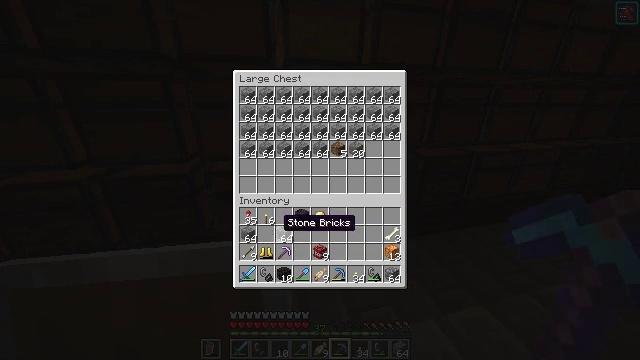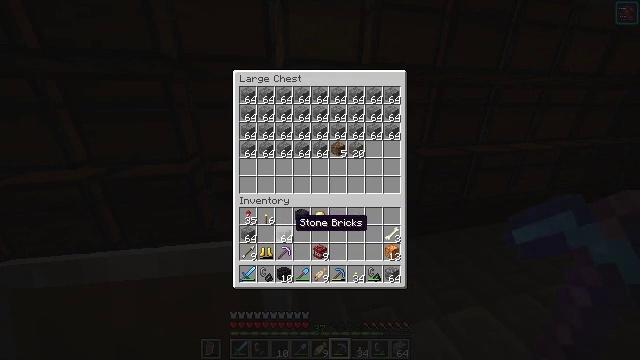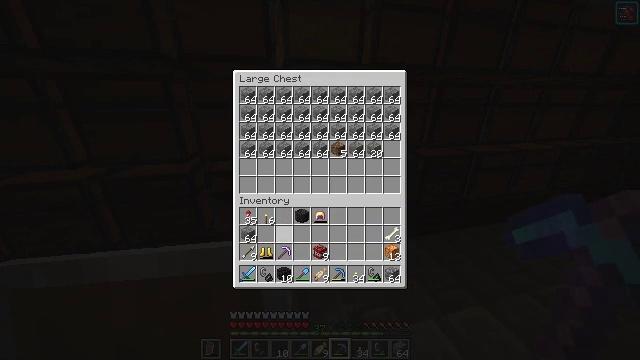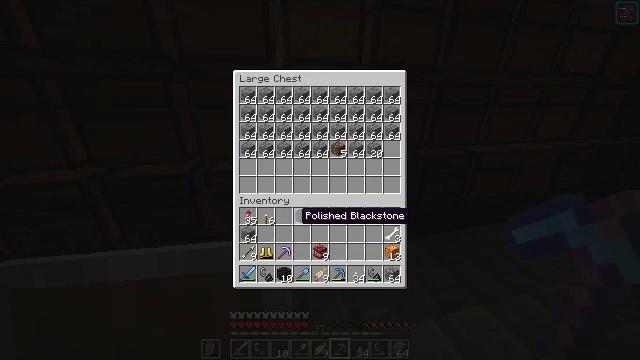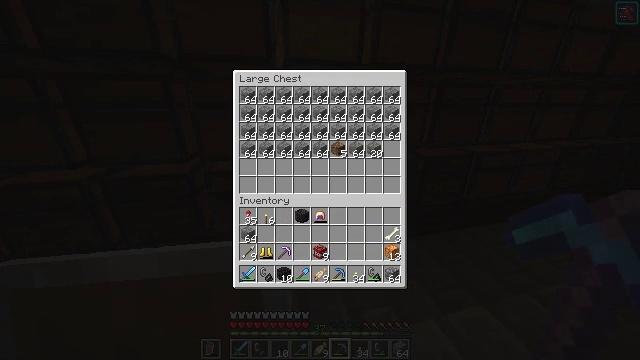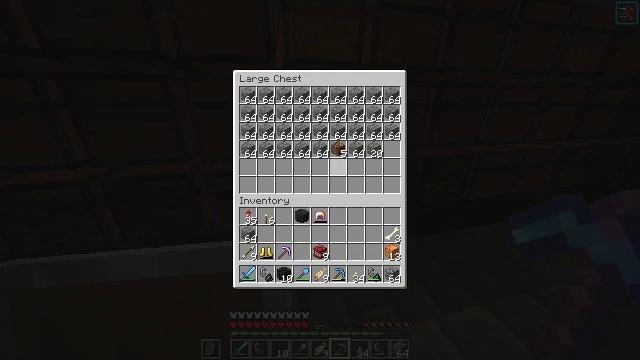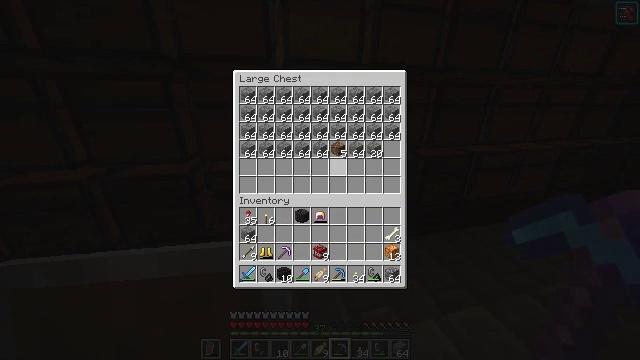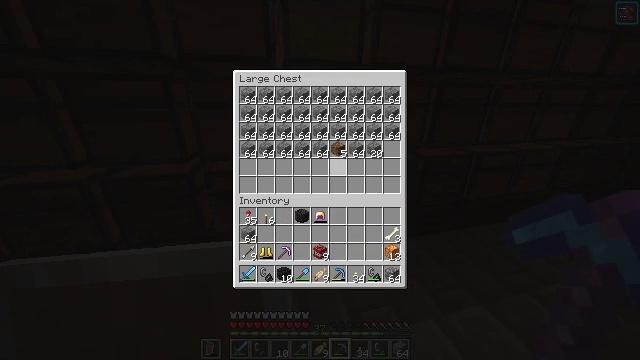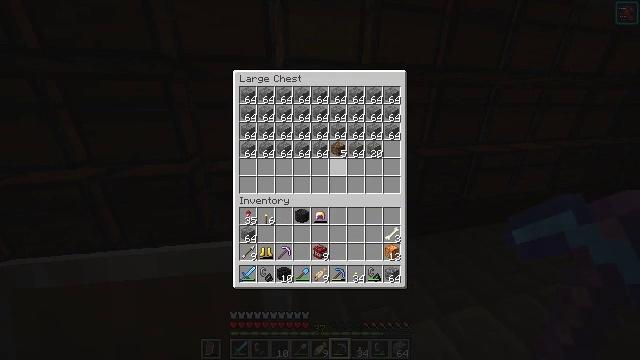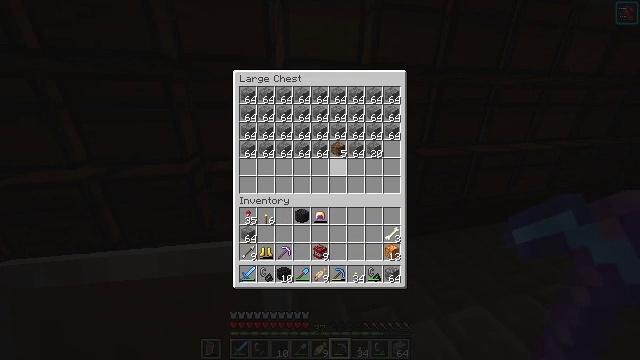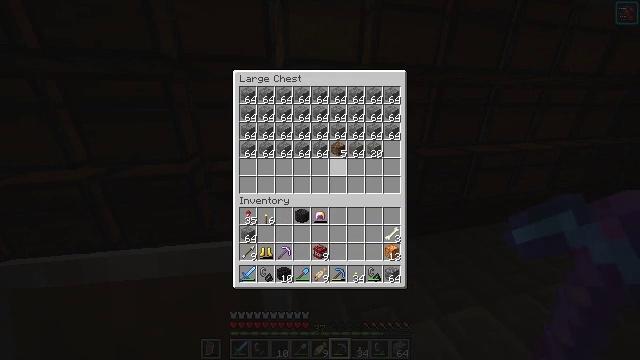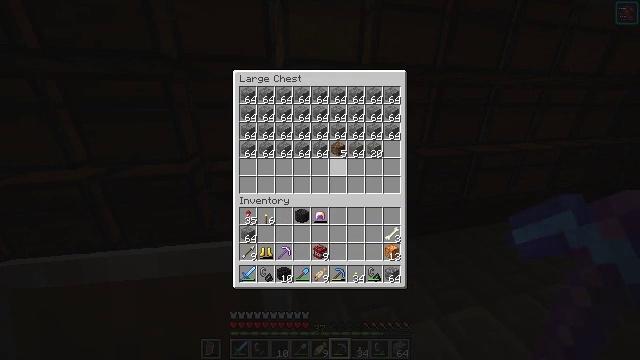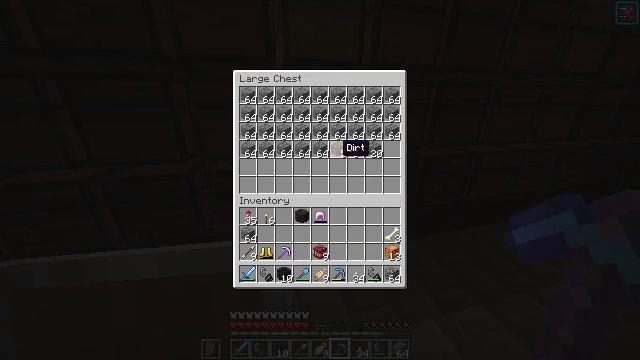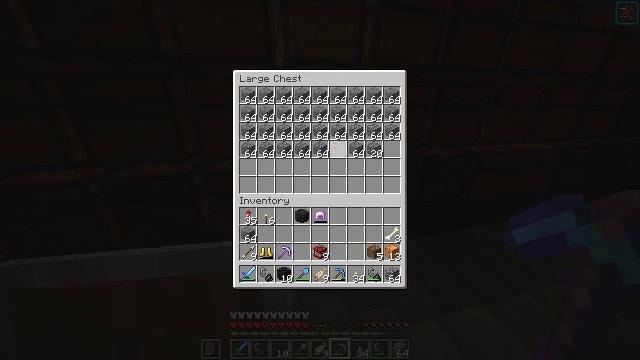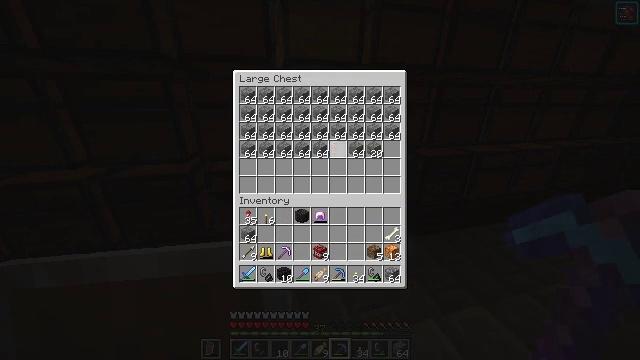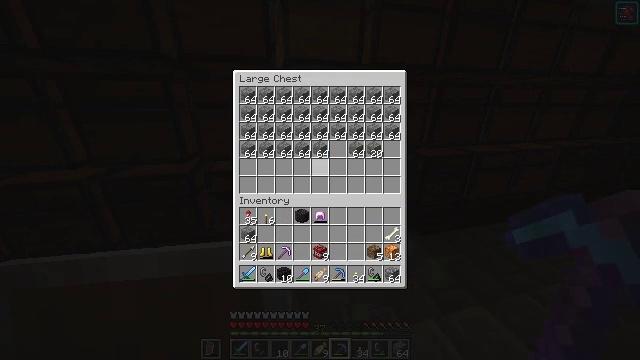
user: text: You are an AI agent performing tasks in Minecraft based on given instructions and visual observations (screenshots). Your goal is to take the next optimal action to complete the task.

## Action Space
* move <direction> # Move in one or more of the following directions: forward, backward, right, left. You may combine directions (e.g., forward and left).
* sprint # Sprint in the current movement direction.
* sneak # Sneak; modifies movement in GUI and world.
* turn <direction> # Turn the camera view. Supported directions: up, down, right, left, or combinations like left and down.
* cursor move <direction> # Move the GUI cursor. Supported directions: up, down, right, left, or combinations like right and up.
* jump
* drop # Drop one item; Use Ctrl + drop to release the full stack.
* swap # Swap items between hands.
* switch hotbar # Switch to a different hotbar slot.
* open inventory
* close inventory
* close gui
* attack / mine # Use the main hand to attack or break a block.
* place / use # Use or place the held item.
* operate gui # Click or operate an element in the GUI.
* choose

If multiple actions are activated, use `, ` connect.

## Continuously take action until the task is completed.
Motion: motion action
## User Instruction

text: Mine crimson fungus from the ground in the Nether.
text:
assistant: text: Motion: sneak, cursor move right
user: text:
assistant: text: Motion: sneak, choose
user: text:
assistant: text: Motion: sneak
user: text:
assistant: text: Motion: sneak, cursor move right and up
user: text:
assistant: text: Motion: sneak, cursor move right and up
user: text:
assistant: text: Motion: sneak
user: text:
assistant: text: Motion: sneak
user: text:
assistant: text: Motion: sneak
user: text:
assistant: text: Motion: sneak
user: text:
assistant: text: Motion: sneak
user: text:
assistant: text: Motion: sneak
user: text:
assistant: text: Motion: sneak
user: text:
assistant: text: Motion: sneak, choose
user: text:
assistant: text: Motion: sneak, choose
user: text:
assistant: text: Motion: sneak, cursor move left and down
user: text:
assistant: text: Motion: sneak, cursor move left and down
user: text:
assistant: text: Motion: sneak, cursor move left and down
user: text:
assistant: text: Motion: sneak, cursor move left and down
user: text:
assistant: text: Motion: sneak
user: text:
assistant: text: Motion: sneak
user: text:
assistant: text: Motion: sneak
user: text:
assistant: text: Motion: sneak, choose
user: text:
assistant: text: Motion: sneak, choose
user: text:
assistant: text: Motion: sneak
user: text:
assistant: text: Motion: sneak
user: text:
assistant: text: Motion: sneak, cursor move up
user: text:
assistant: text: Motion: sneak
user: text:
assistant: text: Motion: sneak, cursor move right
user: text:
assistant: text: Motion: sneak
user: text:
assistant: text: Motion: sneak